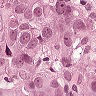
Metastatic tissue present: yes